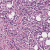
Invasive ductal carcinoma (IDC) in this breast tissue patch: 1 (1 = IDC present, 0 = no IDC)